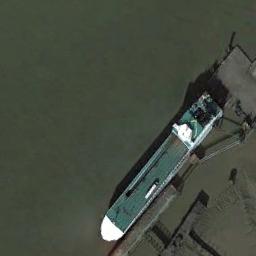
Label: ship